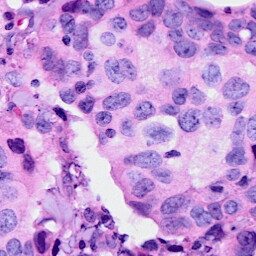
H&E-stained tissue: Breast